Question: i'm using autolayout in my Custom TableViewCell which is created with a xib file, it looks like this:

Everything works like expected and is shown correct, but i get a lot of Warning Messages while scrolling down the TableView:
Unable to simultaneously satisfy constraints.
Probably at least one of the constraints in the following list is one you don't want. Try this: (1) look at each constraint and try to figure out which you don't expect; (2) find the code that added the unwanted constraint or constraints and fix it. (Note: If you're seeing NSAutoresizingMaskLayoutConstraints that you don't understand, refer to the documentation for the UIView property translatesAutoresizingMaskIntoConstraints)
(
'''
"<NSLayoutConstraint:0xc3970d0 V:[UIImageView:0xc396fc0(75)]>",
"<NSLayoutConstraint:0xc3c1dc0 V:|-(10)-[UIImageView:0xc396fc0] (Names: '|':UITableViewCellContentView:0xc396f20 )>",
"<NSLayoutConstraint:0xc3c1fc0 V:[UIImageView:0xc3b7700]-(0)-| (Names: '|':UITableViewCellContentView:0xc396f20 )>",
"<NSLayoutConstraint:0xc3c1ff0 V:[UIImageView:0xc396fc0]-(43)-[UIImageView:0xc3b7700]>",
"<NSAutoresizingMaskLayoutConstraint:0xc3bf8c0 h=--& v=--& V:[UITableViewCellContentView:0xc396f20(126.5)]>"
)
Will attempt to recover by breaking constraint
<NSLayoutConstraint:0xc3970d0 V:[UIImageView:0xc396fc0(75)]>
Break on objc_exception_throw to catch this in the debugger.
The methods in the UIConstraintBasedLayoutDebugging category on UIView listed in <UIKit/UIView.h> may also be helpful.
'''
Especially the following Part is interesting i think:
'''
Will attempt to recover by breaking constraint
<NSLayoutConstraint:0xc3970d0 V:[UIImageView:0xc396fc0(75)]>
'''
So the Problem is the Height of my UIImageview on the left Top??? I tried to delete the height and many other things, but absolutely noting worked for me....what can i do? I want a fixed size for my UIImageView on the Top Left...
Maybe the Problem could be that the bottom UIImageView is optional and sometimes its hidden, so that leads maybe to the warnings...
The important Part of my Code:
'''
- (UITableViewCell *)tableView:(UITableView *)tableView cellForRowAtIndexPath: (NSIndexPath *)indexPath{
static NSString *CellIdentifier1 = @"NewsCell";
GTNewsCustomCell *newsCell = [tableView dequeueReusableCellWithIdentifier:CellIdentifier1];
NSString *bottomImage = [[self.newsList objectAtIndex:indexPath.section] valueForKey:@"boardnoteImage"];
if(bottomImage == (NSString *)[NSNull null] || bottomImage == nil || bottomImage.length == 0){
newsCell.bottomImage.hidden = YES;
newsCell.bottomImage.image = nil;
newsCell.bottomConstraint.constant = 0.0f;
[newsCell layoutIfNeeded];
} else {
newsCell.bottomConstraint.constant = 19.0f;
newsCell.bottomImage.hidden = NO;
[newsCell layoutIfNeeded];
[newsCell.contentView addSubview:newsCell.boardNoteImage];
}
newsCell.titleLabel.text = [[self.newsList objectAtIndex:indexPath.section]objectForKey:@"title"];
newsCell.messageText = [[self.newsList objectAtIndex:indexPath.section]objectForKey:@"previewMessage"];
NSString *authorImg = [[self.newsList objectAtIndex:indexPath.section] valueForKey:@"objectImage"];
return newsCell;
}
'''
I made some changes and the height calculation for the cell is now:
'''
-(CGFloat)tableView:(UITableView *)tableView heightForRowAtIndexPath:(NSIndexPath *)indexPath {
NSString *bottomImage = [[self.newsList objectAtIndex:indexPath.section] valueForKey:@"boardnoteImage"];
//Check if the bottom Image exists
if(bottomImage == (NSString *)[NSNull null] || bottomImage == nil || bottomImage.length == 0){
// if it not exists the cell should be smaller
return 128.0f;
}
//if the image exists the size should be 250
return 250;
}
'''
it works now. I have two solutions. First one is to set the Cell Height to 148.0f, to be honest i have no idea why, maybe some strange insets from my UITextView?). And the secnd solution is to delete the bottom Constraint of the bottom Image and set a fix Height for the Bottom Image!
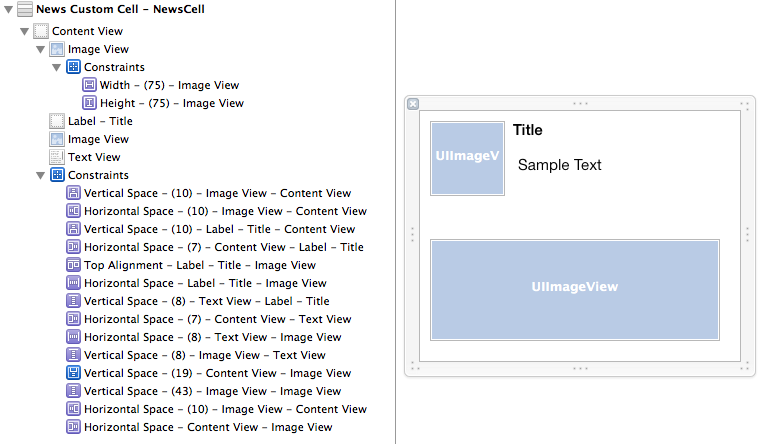
Answer: Your current setup of constraints will give the bottom 'UIImageView' a height of -1.5.
You can see this from the error message.
From top to bottom (of the UITableViewCell) you have...
- - - - -
This adds up to 128.
Now, you also have a total height of the cell from top to bottom of 126.5.
The only way to satisfy these is to set the variable height of the image view to -1.5. It breaks the second rule of AutoLayout. And so it chooses a constraint that it thinks might help and removes it. Thus you probably get a image view height of 0 or something.
You need to change the constraints or make the cell height 128.